Question: I saw many posts in SO but couldn't figure out why Overflow icon is not displayed. I am testing on real device Android 4.4 . I get the items displayed on bottom of the screen when options button is pressed . But I need it to appear as 3 dot menu on Top Right like in Gmail App. Pl help. Need something like attached pic of Tubemate app when options button clicked.
Menu.xml
'''
<menu xmlns:android="http://schemas.android.com/apk/res/android">
<!--xmlns:com.app.MainActivity="http://schemas.android.com/apk/res-auto"-->
<item
android:id="@+id/action_search"
android:actionViewClass="android.widget.SearchView"
android:icon="@drawable/icon_search"
android:orderInCategory="1"
android:title="search"
android:showAsAction="never"/>
<item
android:id="@+id/action_end"
android:icon="@drawable/end"
android:menuCategory="container"
android:orderInCategory="2"
android:title="@string/end"
android:showAsAction="never"/>
</menu>
'''
MainActivity:
'''
@Override
public boolean onPrepareOptionsMenu(Menu menu)
{ menu.clear();
this.menu = menu;
getMenuInflater().inflate(R.menu.main, menu);
MenuItem searchItem = menu.findItem(R.id.action_search);
return super.onPrepareOptionsMenu(menu);
}
@Override
public boolean onOptionsItemSelected(MenuItem item) {
super.onOptionsItemSelected(item);
switch (item.getItemId()) {
case R.id.action_end:
System.exit(0);
break;
case R.id.action_search:
break;
default:
break;
}
return false;
}
'''
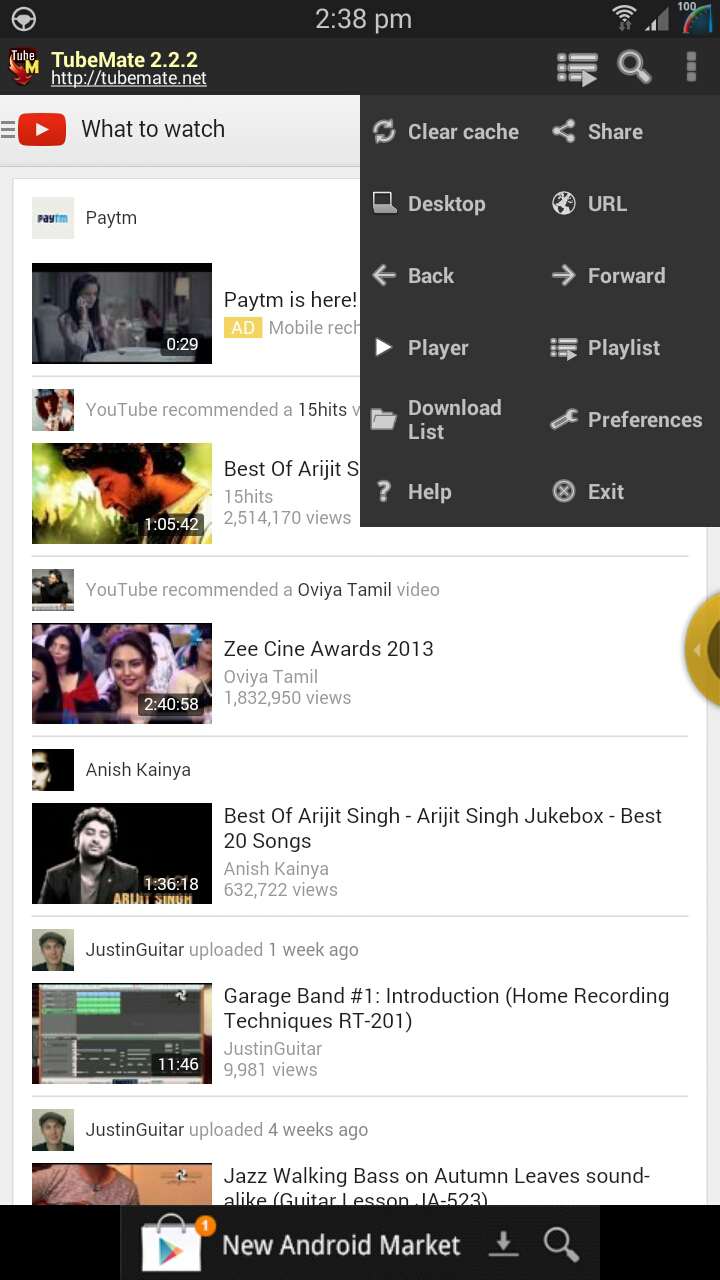
Answer: Overflow menu will only appear on devices that don't have physical menu button. In devices with physical menu button it will appear from bottom.
To force overflow menu, put this code inside :
'''
try {
ViewConfiguration config = ViewConfiguration.get(this);
Field menuKeyField = ViewConfiguration.class
.getDeclaredField("sHasPermanentMenuKey");
if (menuKeyField != null) {
menuKeyField.setAccessible(true);
menuKeyField.setBoolean(config, false);
}
} catch (Exception e) {
e.printStackTrace();
}
}
'''
<URL>